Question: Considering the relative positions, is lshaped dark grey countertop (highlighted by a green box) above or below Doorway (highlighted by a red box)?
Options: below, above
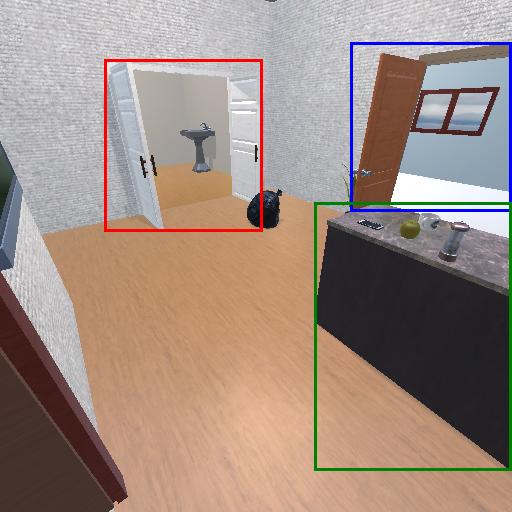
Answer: below